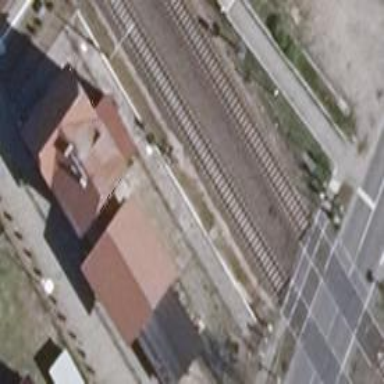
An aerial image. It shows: Light signal on the railway track with repeated crossing signals.